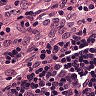
Metastatic tissue present: no